Question: I want to show a confirmation message when you removing the product on the WooCommerce cart. I can't find any code or solution for it.

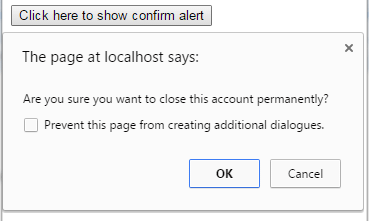
Answer: Please add below code in your child theme js.
'''
<script>
jQuery( function($) {
$('.remove').click( function( event ) {
if( ! confirm( 'Are you sure you want to remove product?' ) ) {
event.preventDefault();
}
});
});
</script>
'''
I have tested the code and its working for me